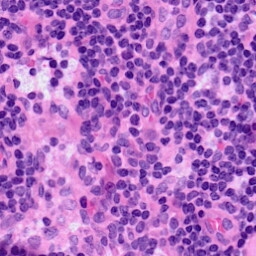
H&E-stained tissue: LymphNode